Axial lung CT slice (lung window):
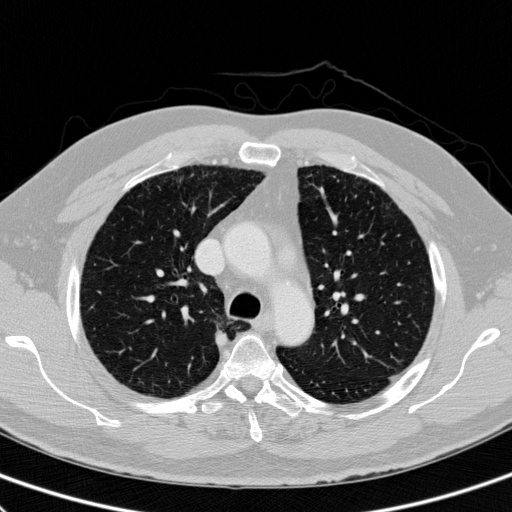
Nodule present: no